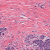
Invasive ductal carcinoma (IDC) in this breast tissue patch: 0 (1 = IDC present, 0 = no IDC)